Aerial crown-view tile of a tropical tree (Barro Colorado Island, Panama), acquired 20250818:
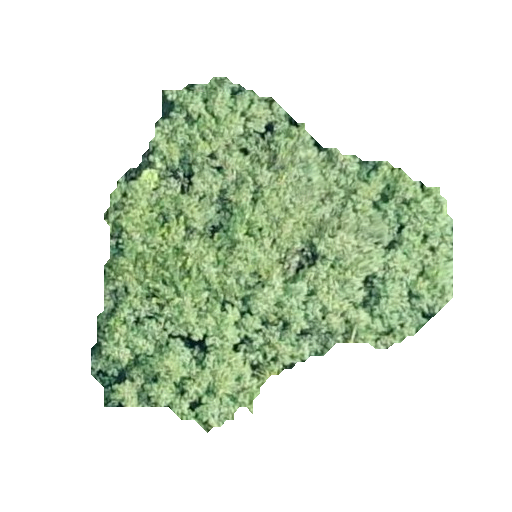
Species: Protium stevensonii
GBIF accepted scientific name: Tetragastris panamensis
Crown area: 118.964 m²